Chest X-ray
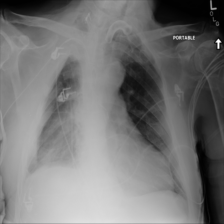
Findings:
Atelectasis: negative
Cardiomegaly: negative
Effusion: negative
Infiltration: negative
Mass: positive
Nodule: negative
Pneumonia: negative
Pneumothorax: negative
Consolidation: negative
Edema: negative
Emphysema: negative
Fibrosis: negative
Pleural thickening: negative
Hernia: negative